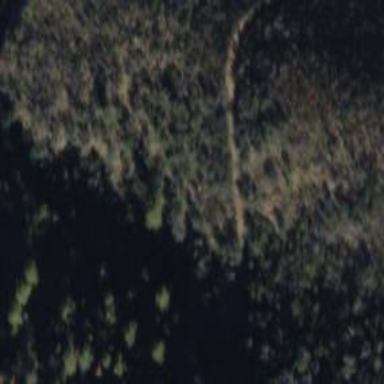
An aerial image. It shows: Path.